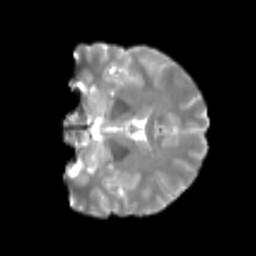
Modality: T2w
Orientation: coronal
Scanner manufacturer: siemens
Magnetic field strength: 3 T
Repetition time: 4 s
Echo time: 0.0594 s